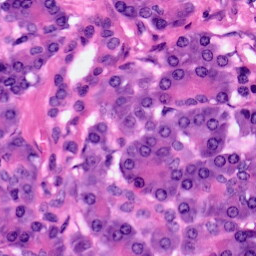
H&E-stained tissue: Pancreatic